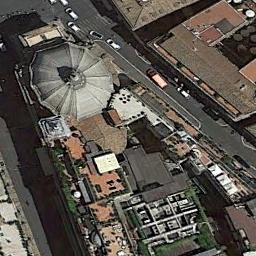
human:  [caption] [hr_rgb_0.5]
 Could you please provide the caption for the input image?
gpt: An oval cathedral with a white patterned roof, Surrounded by buildings and roads and trees with many cars .

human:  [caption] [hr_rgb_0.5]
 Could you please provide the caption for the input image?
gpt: The tower of the church with a circular pointed roof is surrounded by other buildings and some roads .

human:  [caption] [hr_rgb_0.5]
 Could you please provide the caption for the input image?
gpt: This is a church  Its roof is like an umbrella .

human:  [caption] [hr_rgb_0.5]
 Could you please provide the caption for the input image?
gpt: The church with a circular roof is surrounded by many buildings with a road passed by .

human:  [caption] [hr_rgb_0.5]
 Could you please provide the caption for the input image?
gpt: There are many buildings near the church .